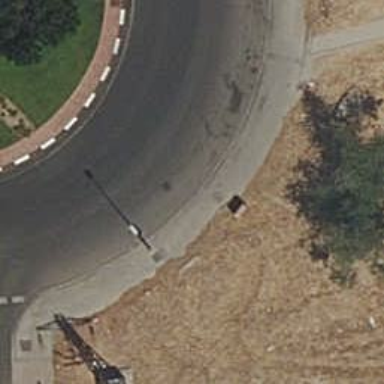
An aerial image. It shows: Sidewalk along the footway.